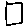
Label: square